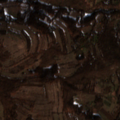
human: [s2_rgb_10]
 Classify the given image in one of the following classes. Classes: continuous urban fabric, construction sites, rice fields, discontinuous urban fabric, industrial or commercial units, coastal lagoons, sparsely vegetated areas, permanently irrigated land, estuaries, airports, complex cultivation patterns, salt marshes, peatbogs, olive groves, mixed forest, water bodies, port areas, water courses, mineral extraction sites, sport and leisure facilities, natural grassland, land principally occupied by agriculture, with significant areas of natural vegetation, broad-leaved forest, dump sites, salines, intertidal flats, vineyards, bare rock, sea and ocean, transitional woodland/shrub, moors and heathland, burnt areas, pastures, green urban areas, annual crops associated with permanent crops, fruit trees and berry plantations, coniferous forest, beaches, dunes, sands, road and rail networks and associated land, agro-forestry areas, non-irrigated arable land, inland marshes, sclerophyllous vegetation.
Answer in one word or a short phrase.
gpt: non-irrigated arable land, pastures, broad-leaved forest, transitional woodland/shrub